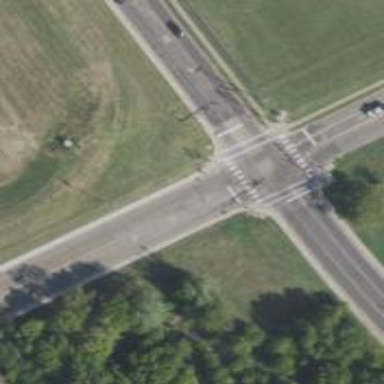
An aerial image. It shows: Uncontrolled crossing on footway with marked lines.